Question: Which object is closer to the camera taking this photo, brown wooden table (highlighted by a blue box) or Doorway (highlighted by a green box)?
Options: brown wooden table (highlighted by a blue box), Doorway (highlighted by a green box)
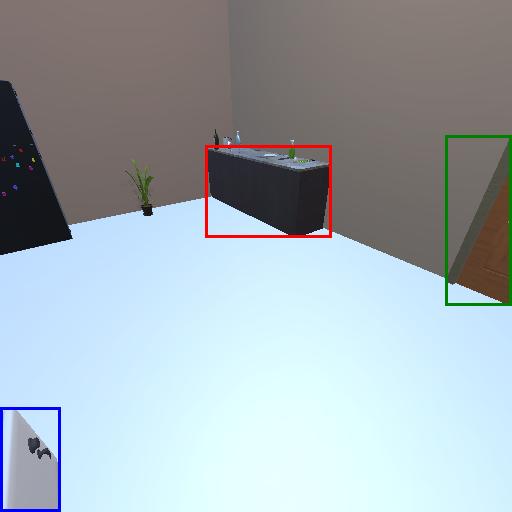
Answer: brown wooden table (highlighted by a blue box)